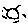
Label: sun